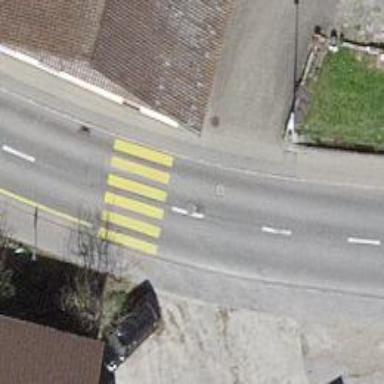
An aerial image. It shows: Uncontrolled zebra crossing on the road.